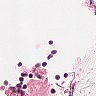
Metastatic tissue present: no